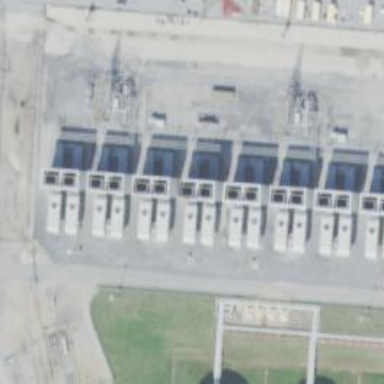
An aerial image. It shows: Gas turbine generator.